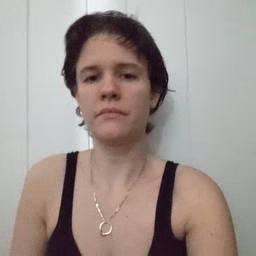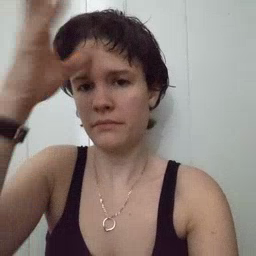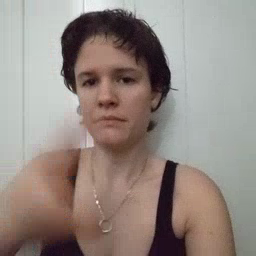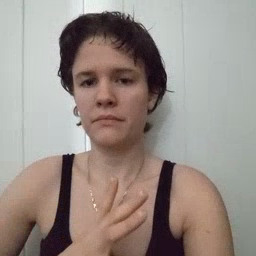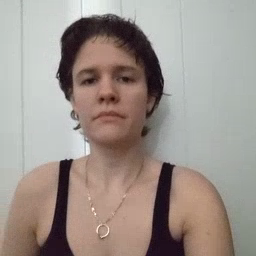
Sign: man